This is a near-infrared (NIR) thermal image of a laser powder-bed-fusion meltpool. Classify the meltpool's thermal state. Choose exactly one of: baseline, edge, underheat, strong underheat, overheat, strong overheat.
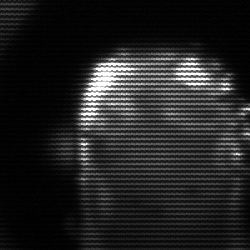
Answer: baseline